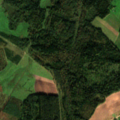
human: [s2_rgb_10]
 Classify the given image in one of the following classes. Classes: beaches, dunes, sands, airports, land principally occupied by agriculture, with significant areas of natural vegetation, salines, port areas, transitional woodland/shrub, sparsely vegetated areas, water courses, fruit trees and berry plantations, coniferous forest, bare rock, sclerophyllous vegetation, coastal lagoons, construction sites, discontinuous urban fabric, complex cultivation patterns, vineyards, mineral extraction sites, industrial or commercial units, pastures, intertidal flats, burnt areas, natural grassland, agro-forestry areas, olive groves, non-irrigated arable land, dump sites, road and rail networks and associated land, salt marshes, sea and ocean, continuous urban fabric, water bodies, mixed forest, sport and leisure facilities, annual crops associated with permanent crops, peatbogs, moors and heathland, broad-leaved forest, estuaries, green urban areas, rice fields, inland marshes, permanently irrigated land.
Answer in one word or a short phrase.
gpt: pastures, complex cultivation patterns, coniferous forest